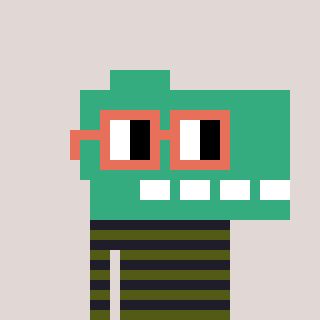
a pixel art character with square orange glasses, a dino-shaped head and a grayscale-colored body on a warm background